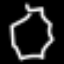
Label: octagon